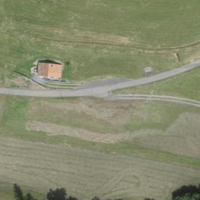
EUNIS habitat code: 24
Species observed at this site:
Echium vulgare